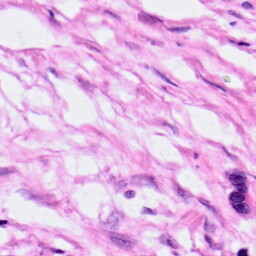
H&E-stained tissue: Pancreatic